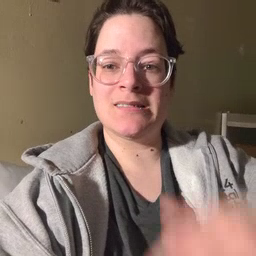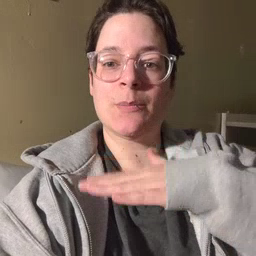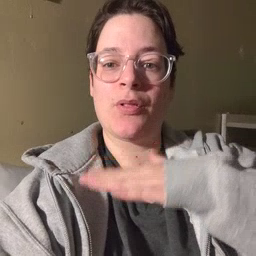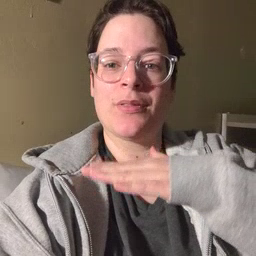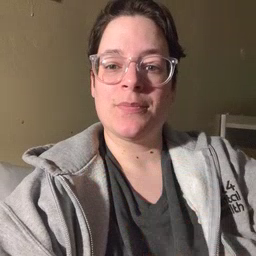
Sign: table